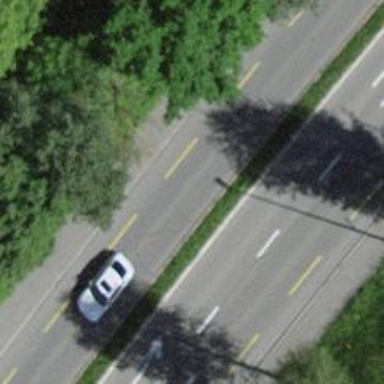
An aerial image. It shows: Primary highway with asphalt surface and designated cycle lane.